Question: A very simple project. Here's the Activity subclass:
'''
public class Home extends Activity
{
@Override
public void onCreate(Bundle savedInstanceState) {
super.onCreate(savedInstanceState);
setContentView(R.layout.main);
}
}
'''
Here's the main.xml layout:
'''
<?xml version="1.0" encoding="utf-8"?>
<LinearLayout xmlns:android="http://schemas.android.com/apk/res/android"
android:orientation="vertical"
android:layout_width="fill_parent"
android:layout_height="fill_parent"
>
<TextView
android:layout_width="fill_parent"
android:layout_height="wrap_content"
android:text="Hello World"
android:textSize="100sp"
/>
</LinearLayout>
'''
I'd expect this to render as some (very large) text on a plan background, but what actually renders on the Galaxy Nexux (Android 4.0.2) is shown in the screenshot. It renders fine on the other devices I tested.
Am I doing something strange, or is this a bug in the GN Android version?

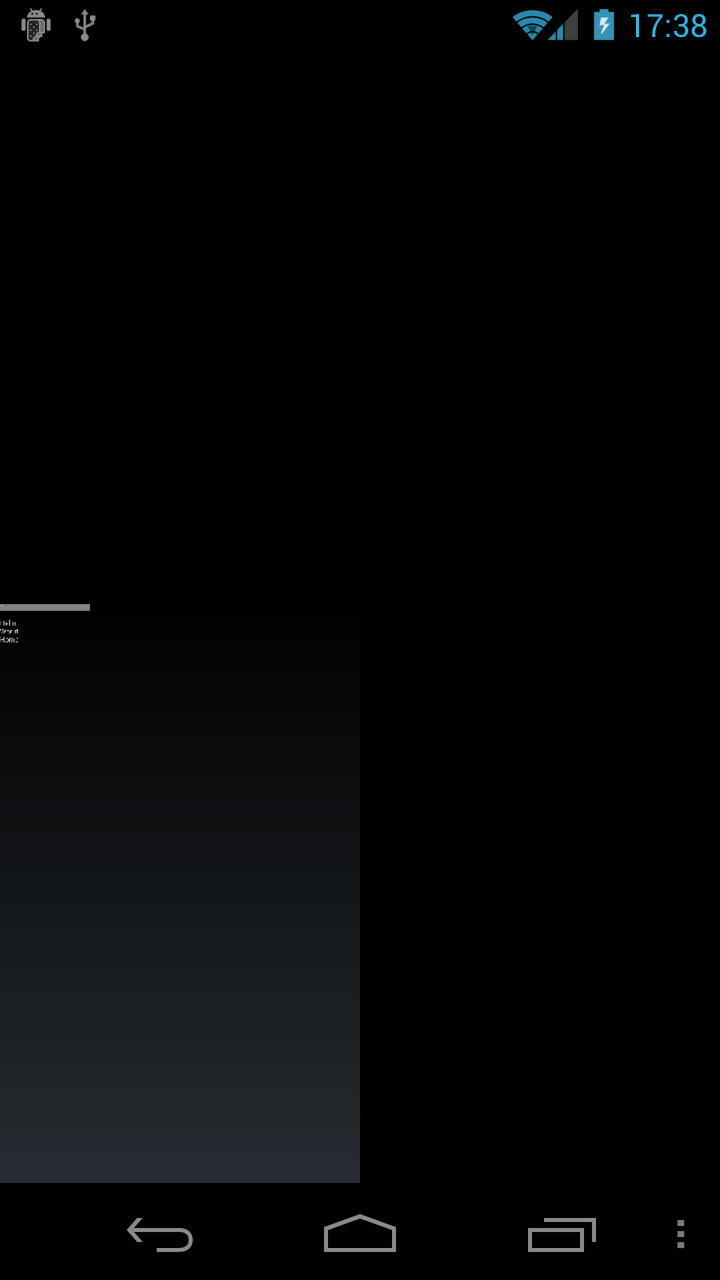
Answer: Try adding this to your Manifest file:
'''
<supports-screens android:largeScreens="true" android:xlargeScreens="true" />
'''